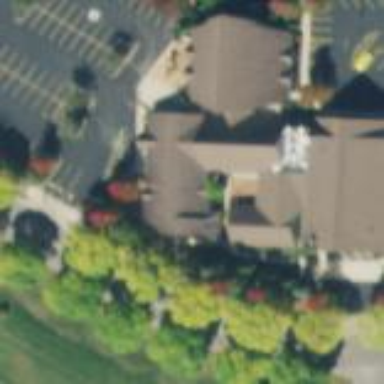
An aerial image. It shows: Building that serves as place of worship.